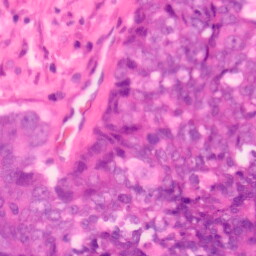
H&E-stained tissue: Colon